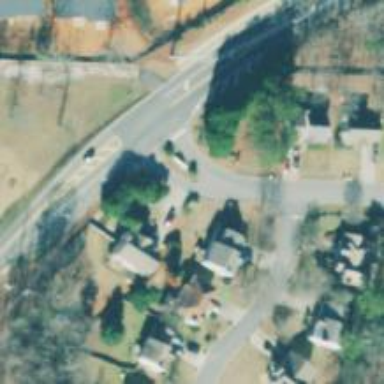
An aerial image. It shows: Smooth asphalt road in residential area.